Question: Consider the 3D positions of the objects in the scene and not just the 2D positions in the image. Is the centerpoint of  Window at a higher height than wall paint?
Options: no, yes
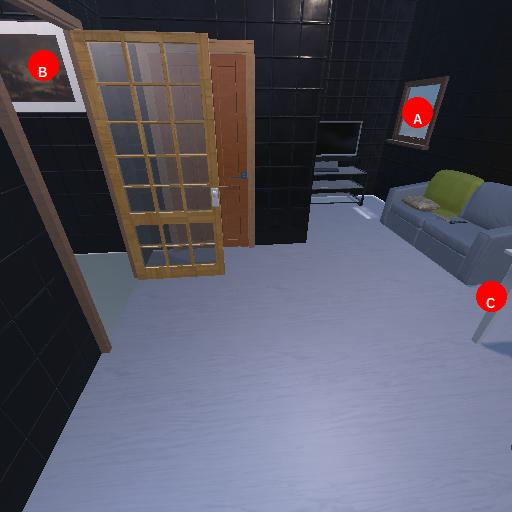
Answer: no